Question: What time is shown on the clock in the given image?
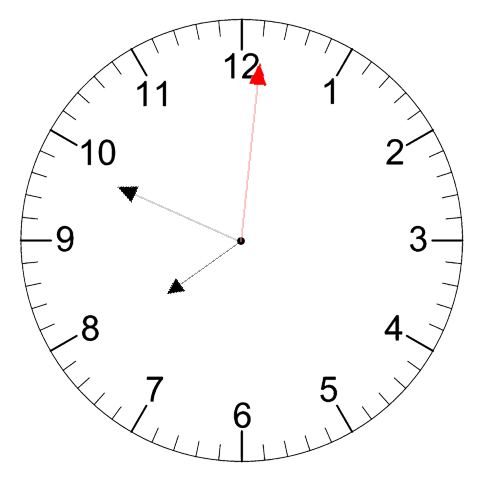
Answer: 07:49:01